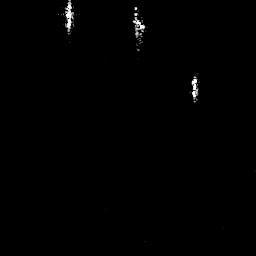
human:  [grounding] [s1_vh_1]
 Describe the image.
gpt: In the satellite image, there is  <ref>1 small ship </ref> <box>[[24, 0, 28, 12, 0]]</box> located at top left.